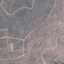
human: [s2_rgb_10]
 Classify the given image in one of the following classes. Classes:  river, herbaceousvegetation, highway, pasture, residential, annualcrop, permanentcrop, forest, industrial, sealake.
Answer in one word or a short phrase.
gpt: HerbaceousVegetation